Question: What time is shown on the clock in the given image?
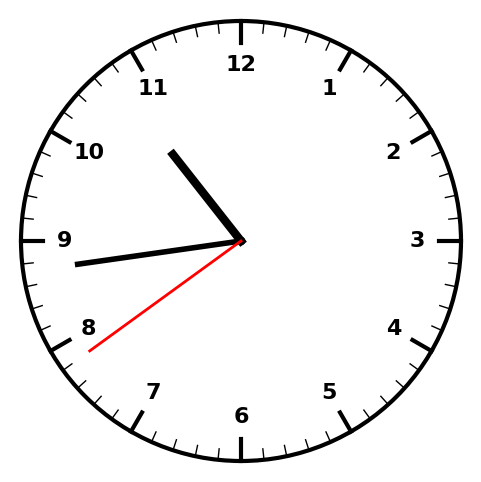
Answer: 10:43:39